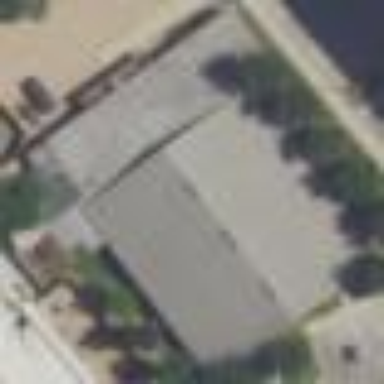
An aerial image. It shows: Building.